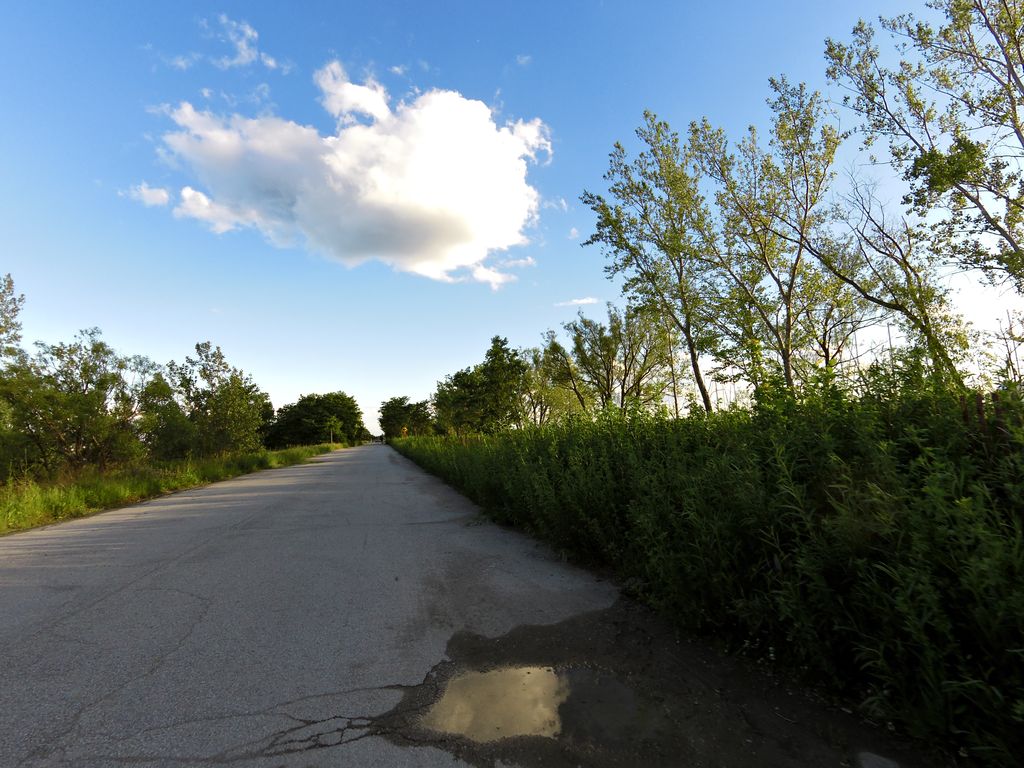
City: toronto